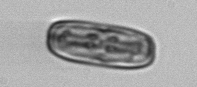
Label: Ephemera